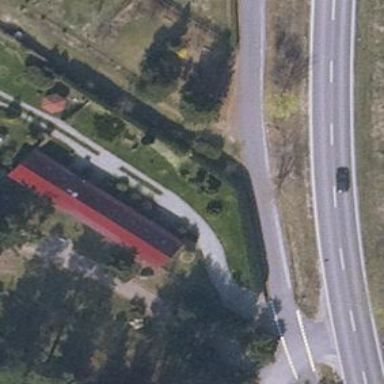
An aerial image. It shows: Simple house.